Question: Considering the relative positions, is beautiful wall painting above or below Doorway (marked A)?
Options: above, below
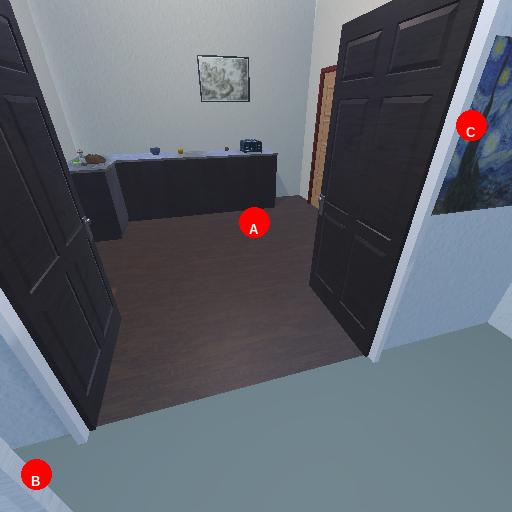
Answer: above